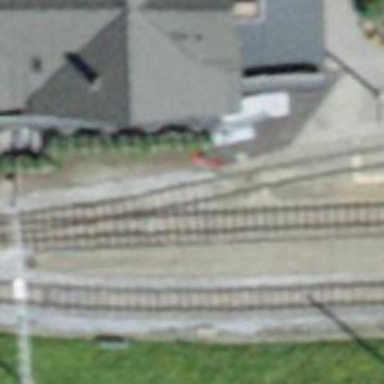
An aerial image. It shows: Narrow-gauge railway siding with electrified contact line.